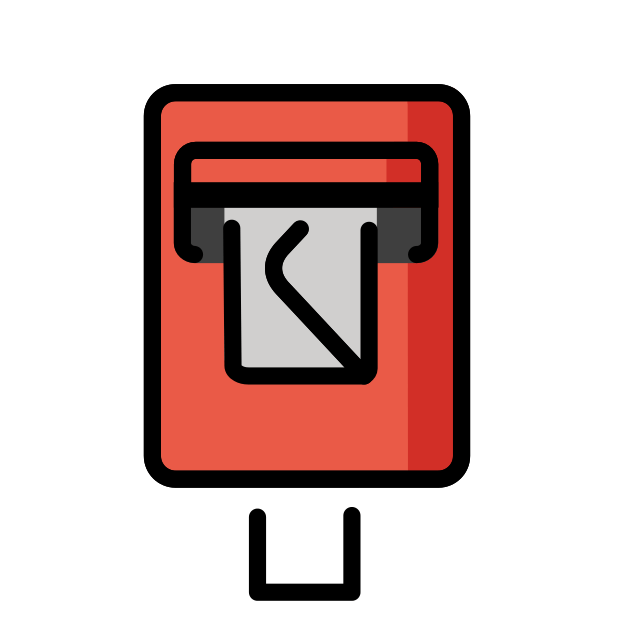
postbox